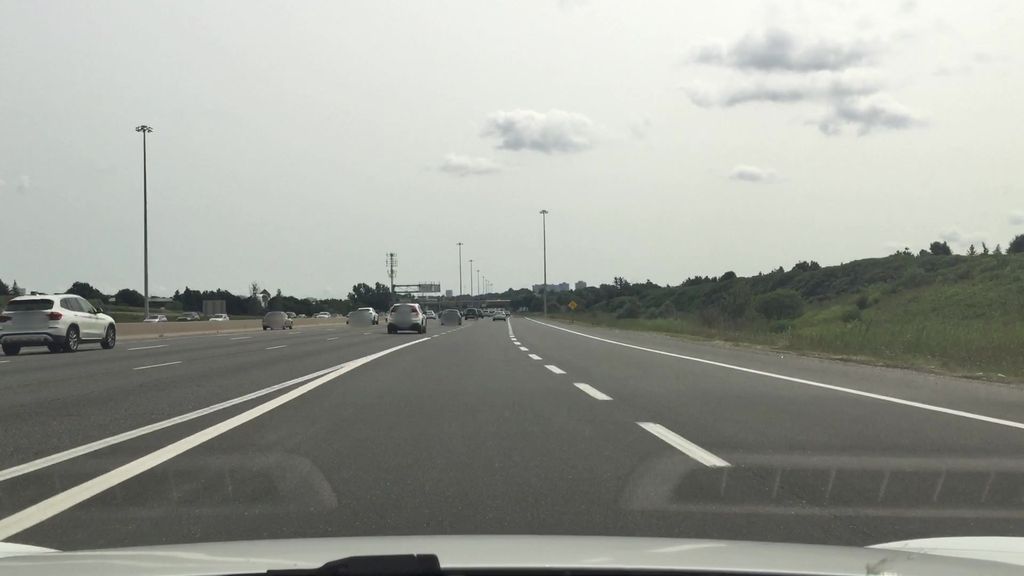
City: toronto